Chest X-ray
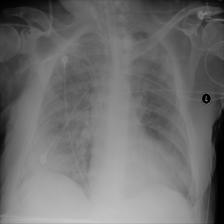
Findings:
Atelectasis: negative
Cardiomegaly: negative
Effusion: negative
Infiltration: negative
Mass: negative
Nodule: negative
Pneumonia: positive
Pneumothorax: negative
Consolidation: negative
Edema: positive
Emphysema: negative
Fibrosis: negative
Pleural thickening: negative
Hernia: negative